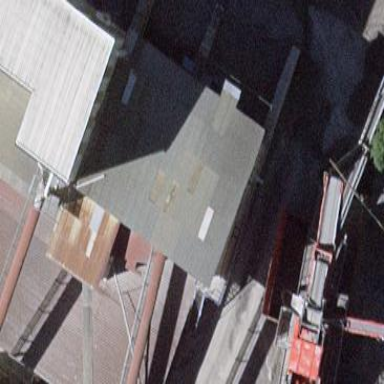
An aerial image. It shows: Industrial building.